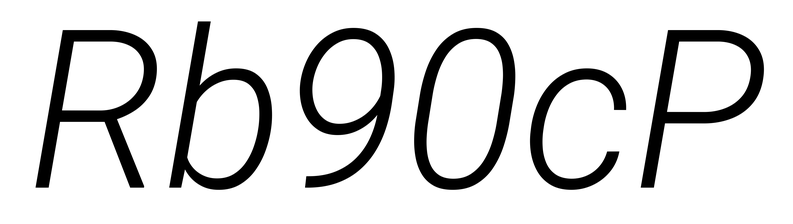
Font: Roboto-Italic_Light_Italic